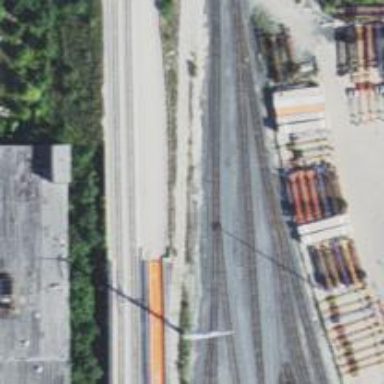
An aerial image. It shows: Abandoned railway.